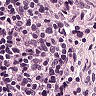
Metastatic tissue present: no